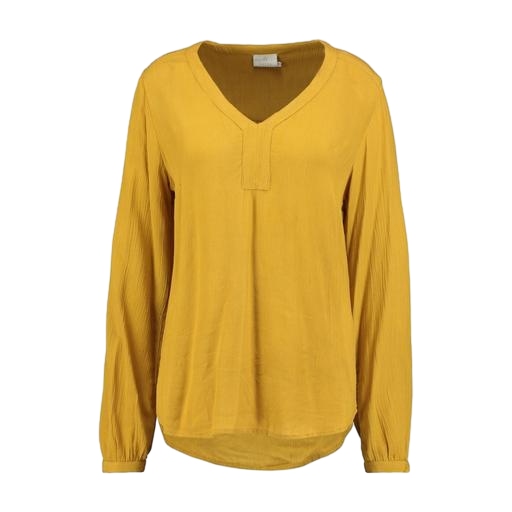
loose shirt, dark yellow shirt, yellow long sleeves, white background